Group 1:
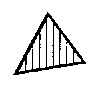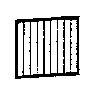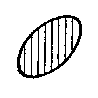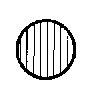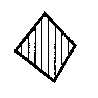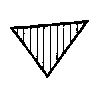
Group 2:
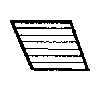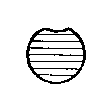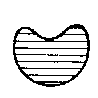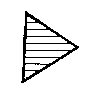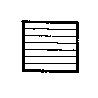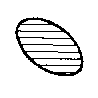
Rule separating the two groups: Vertical hatched lines vs. horizontal hatched lines.
Concepts: horizontal, texture, texture_area, vertical
Author: Mikhail M. Bongard
Reference: M. M. Bongard, Pattern Recognition, Spartan Books, 1970, p. 245.